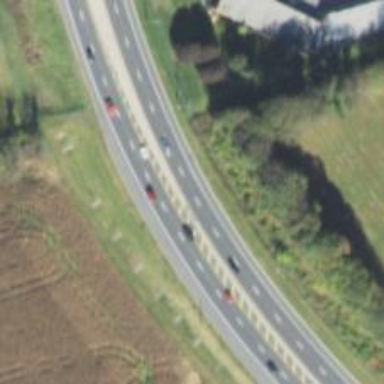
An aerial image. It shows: Trunk highway.